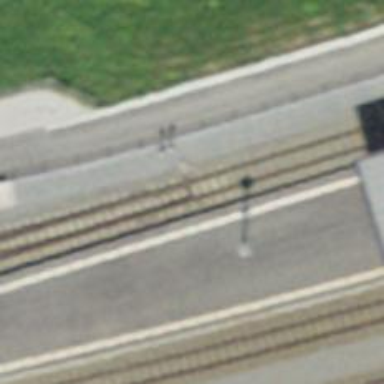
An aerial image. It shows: Railway switch.